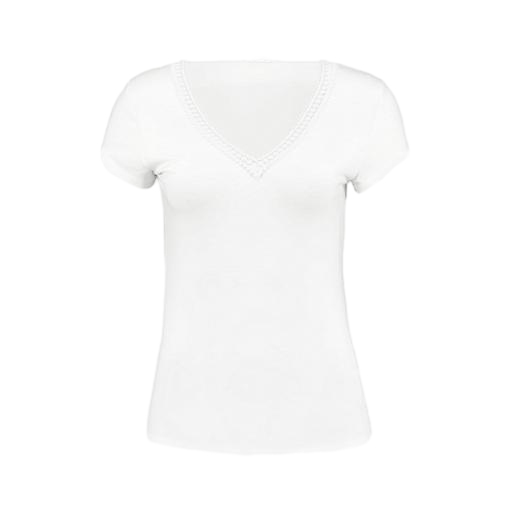
white v-neck t-shirt only macy, white slim-fit v-neck tee, white deep v-neck t-shirt, white background